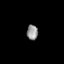
Tissue: prostate
Cell type: Fibroblasts
Senescence score: 0.6881
Nuclear area (px): 164
Mean DAPI intensity: 147.03